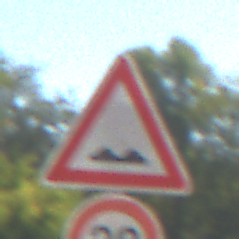
Verkehrszeichen: UnebeneFahrbahn
Zusatzzeichen unten: Geschwindigkeit30
Umgebung: Outdoor, Nature
Tageszeit: Midday
Wetter: Clear
Licht: Natural
Jahreszeit: Summer
Kontrast: HighContrast